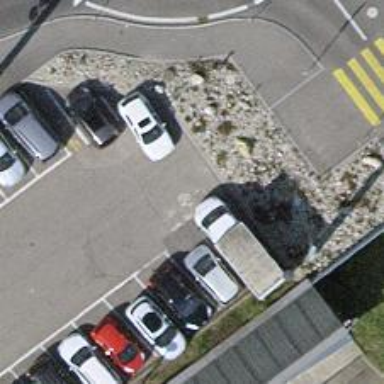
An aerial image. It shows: Parking aisle designated as service road.